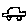
Label: car